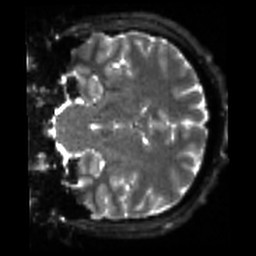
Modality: sbref
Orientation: coronal
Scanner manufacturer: siemens
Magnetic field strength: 3 T
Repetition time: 4 s
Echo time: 0.0594 s